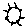
Label: sun